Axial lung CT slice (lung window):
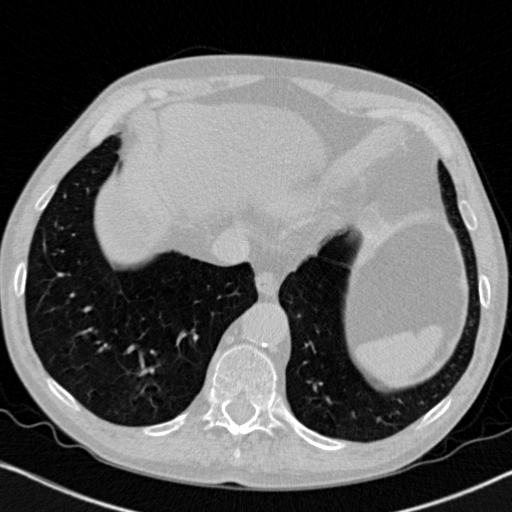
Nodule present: no